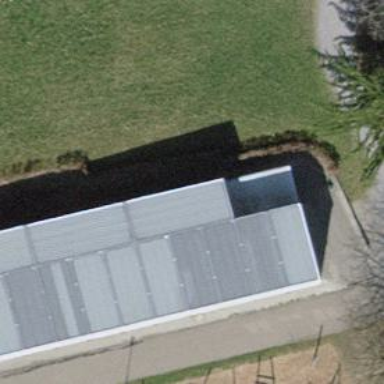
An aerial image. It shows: Primary school building.